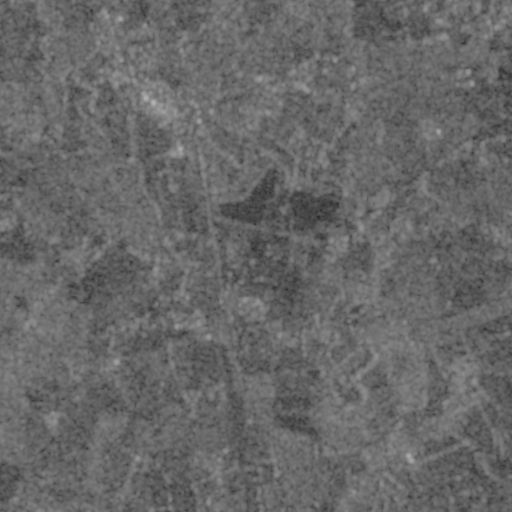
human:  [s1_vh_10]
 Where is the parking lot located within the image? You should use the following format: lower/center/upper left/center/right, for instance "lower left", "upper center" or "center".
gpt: The parking lot is located in the upper left of the image.
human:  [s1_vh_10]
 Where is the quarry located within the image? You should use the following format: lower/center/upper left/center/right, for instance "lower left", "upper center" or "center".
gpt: The quarry is located in the center right of the image.
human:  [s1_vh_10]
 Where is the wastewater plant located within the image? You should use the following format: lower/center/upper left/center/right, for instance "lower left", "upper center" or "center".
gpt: The wastewater plant is located in the upper left of the image.
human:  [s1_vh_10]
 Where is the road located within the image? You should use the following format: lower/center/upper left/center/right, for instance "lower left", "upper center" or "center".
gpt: There is no road in the image.

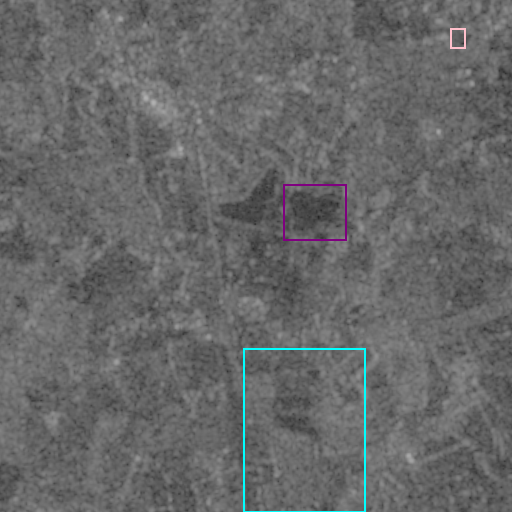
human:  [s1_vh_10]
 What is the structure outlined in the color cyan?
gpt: The structure outlined in cyan is a crop field.
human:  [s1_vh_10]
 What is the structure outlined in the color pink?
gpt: The structure outlined in pink is a park.
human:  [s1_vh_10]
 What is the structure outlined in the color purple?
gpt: The structure outlined in purple is a quarry.
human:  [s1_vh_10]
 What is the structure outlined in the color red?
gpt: There is no red outline.